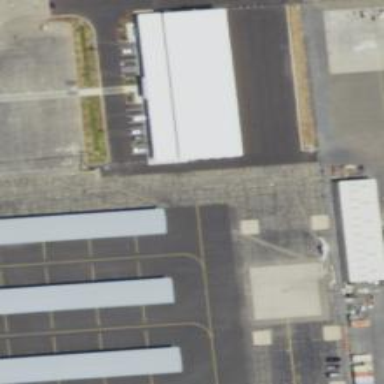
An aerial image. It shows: Image of taxiway at airport.